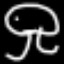
Label: mushroom